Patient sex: M
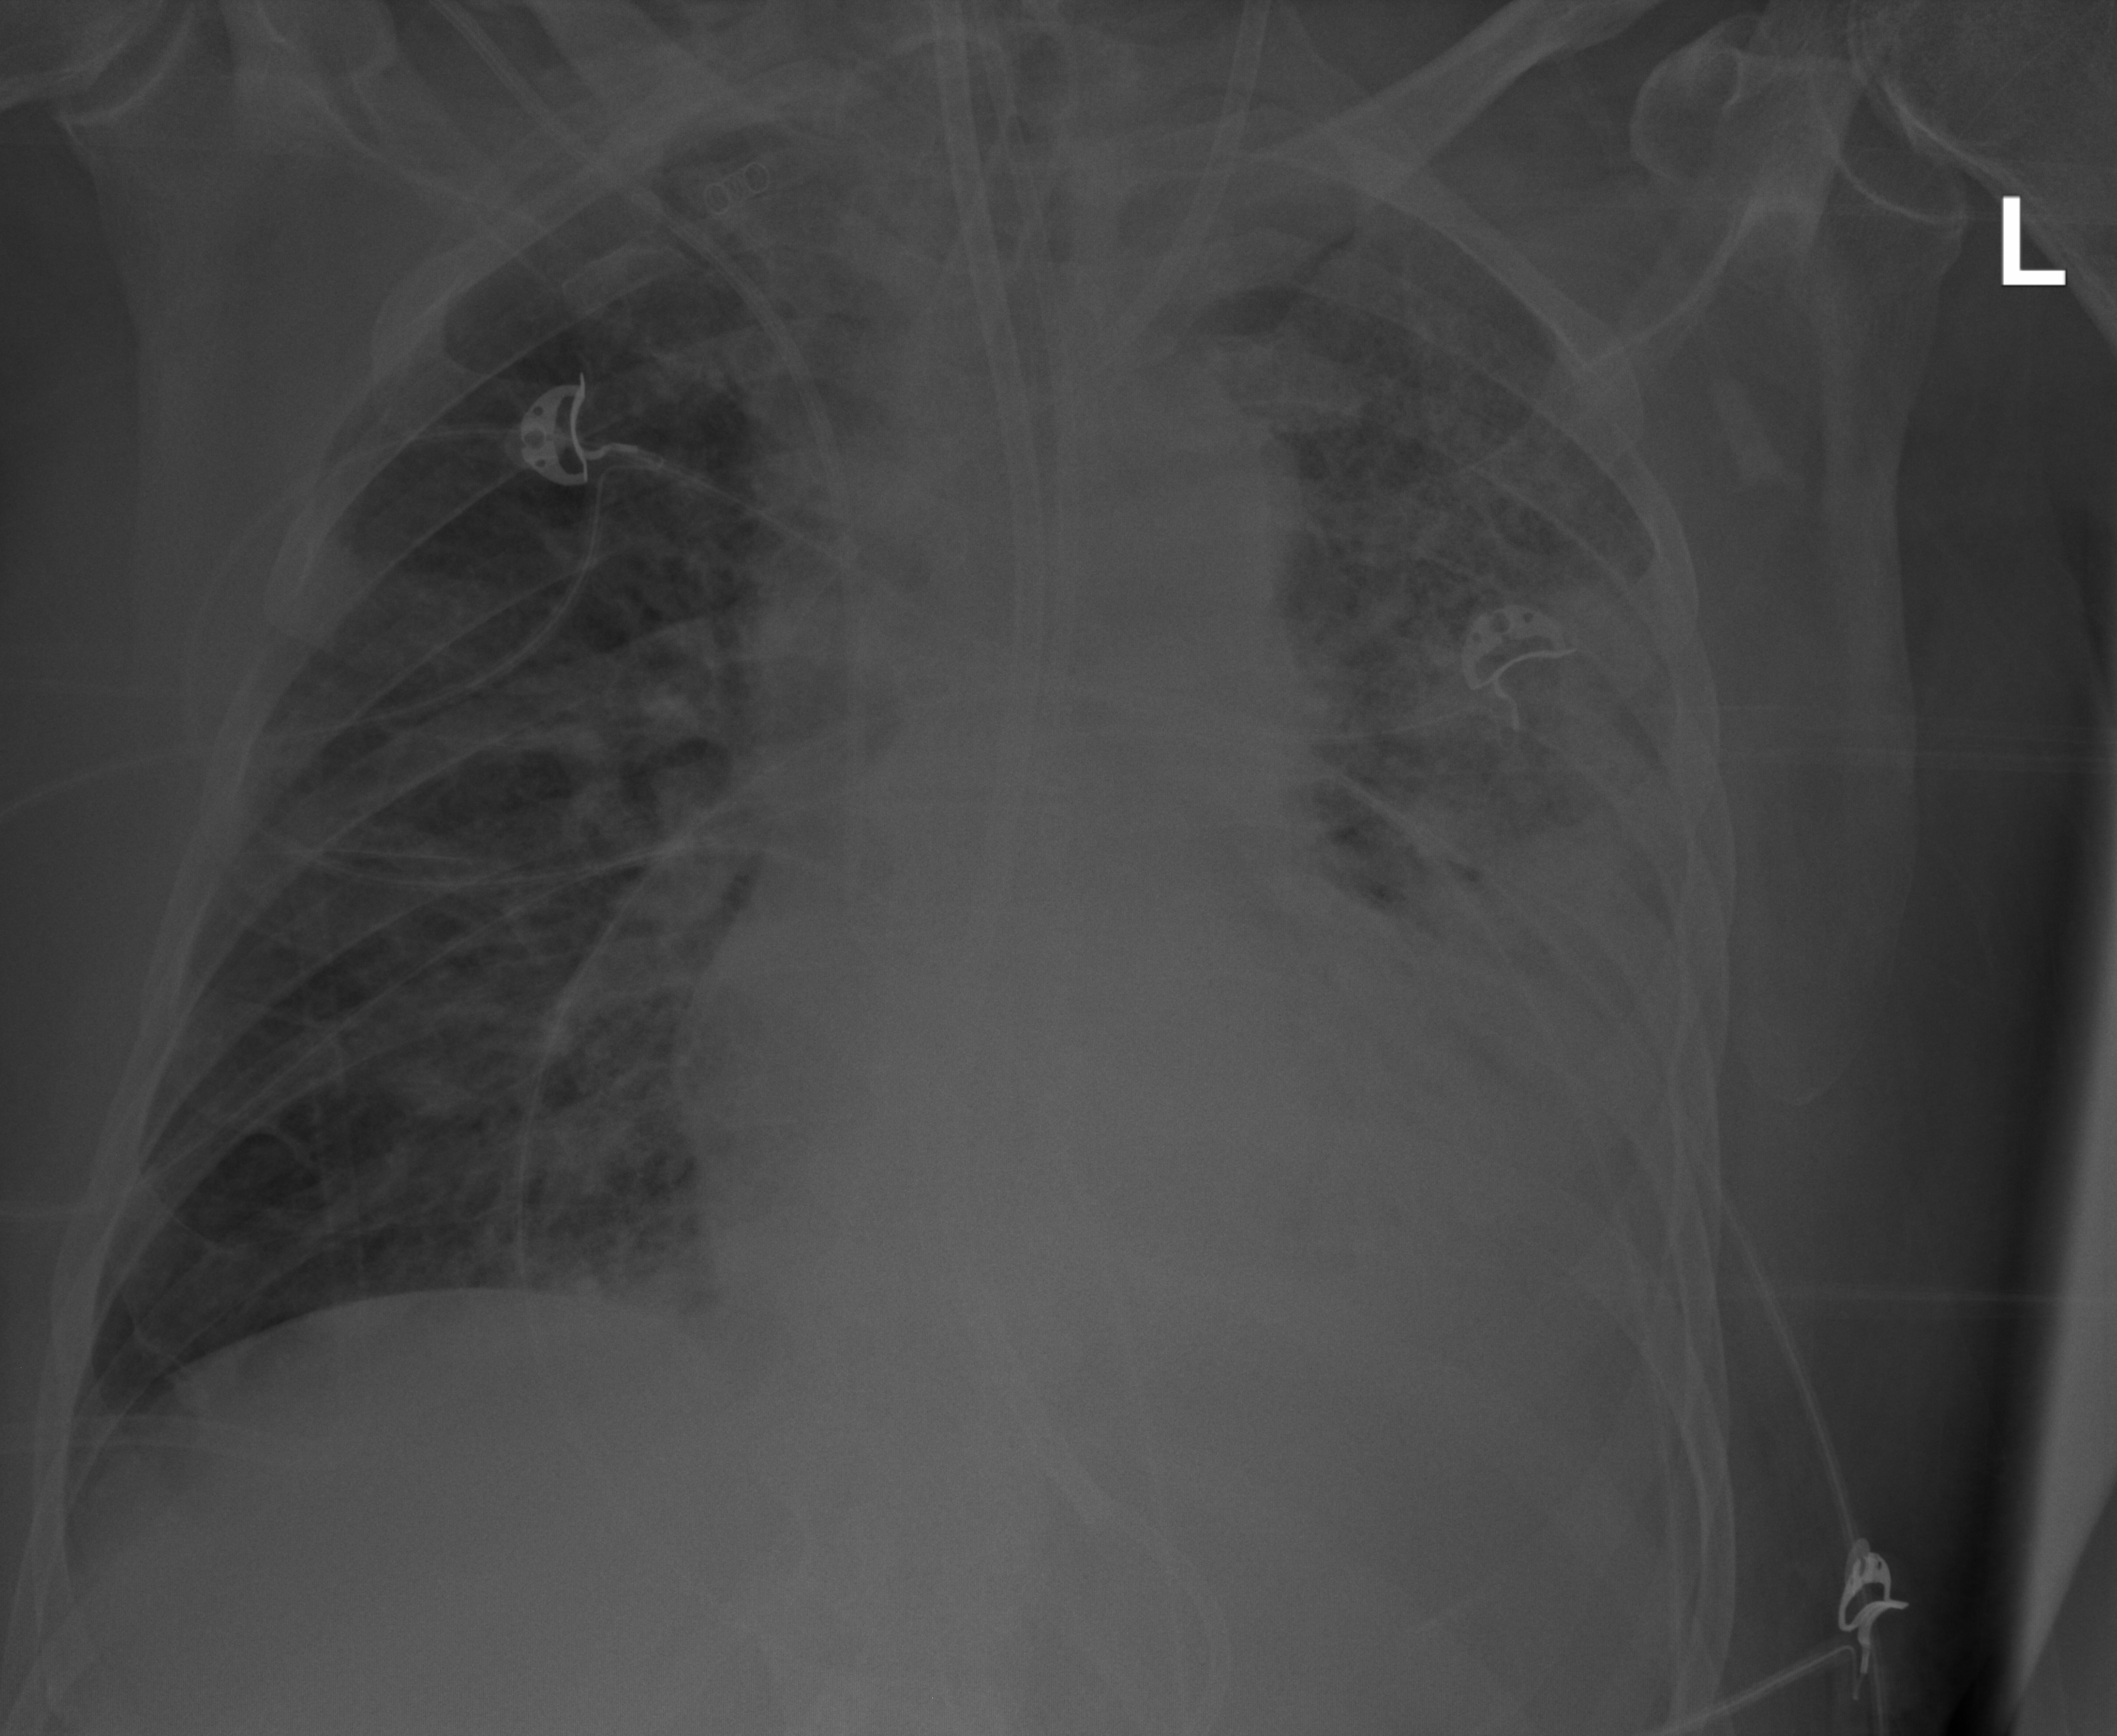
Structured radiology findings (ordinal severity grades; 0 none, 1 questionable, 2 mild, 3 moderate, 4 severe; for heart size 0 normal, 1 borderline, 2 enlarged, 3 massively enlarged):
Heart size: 2
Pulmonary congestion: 2
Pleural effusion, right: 0
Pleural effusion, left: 3
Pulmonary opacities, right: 3
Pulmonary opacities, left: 3
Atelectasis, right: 1
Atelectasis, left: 3